Aerial crown-view tile of a tropical tree (Barro Colorado Island, Panama), acquired 20241216:
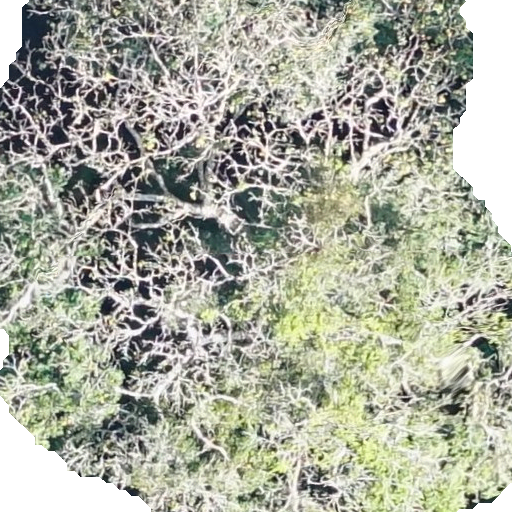
Species: Sterculia apetala
GBIF accepted scientific name: Sterculia apetala
Crown area: 403.726 m²